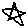
Label: star